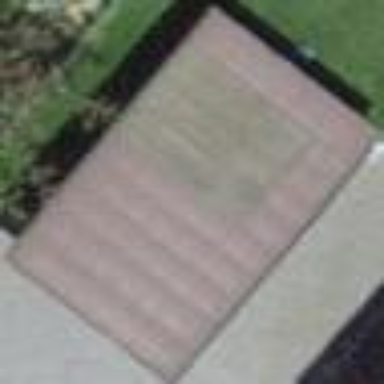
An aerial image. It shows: View of roof of building.